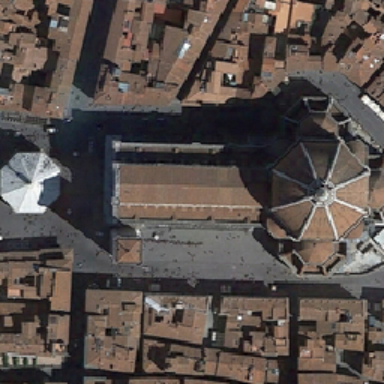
The red church is surrounded by many red buildings .